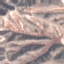
Land use / land cover class: HerbaceousVegetation